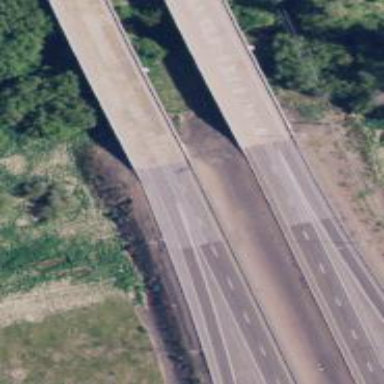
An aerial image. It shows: Trunk link highway passing over bridge.